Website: bh-photo
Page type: address-validator
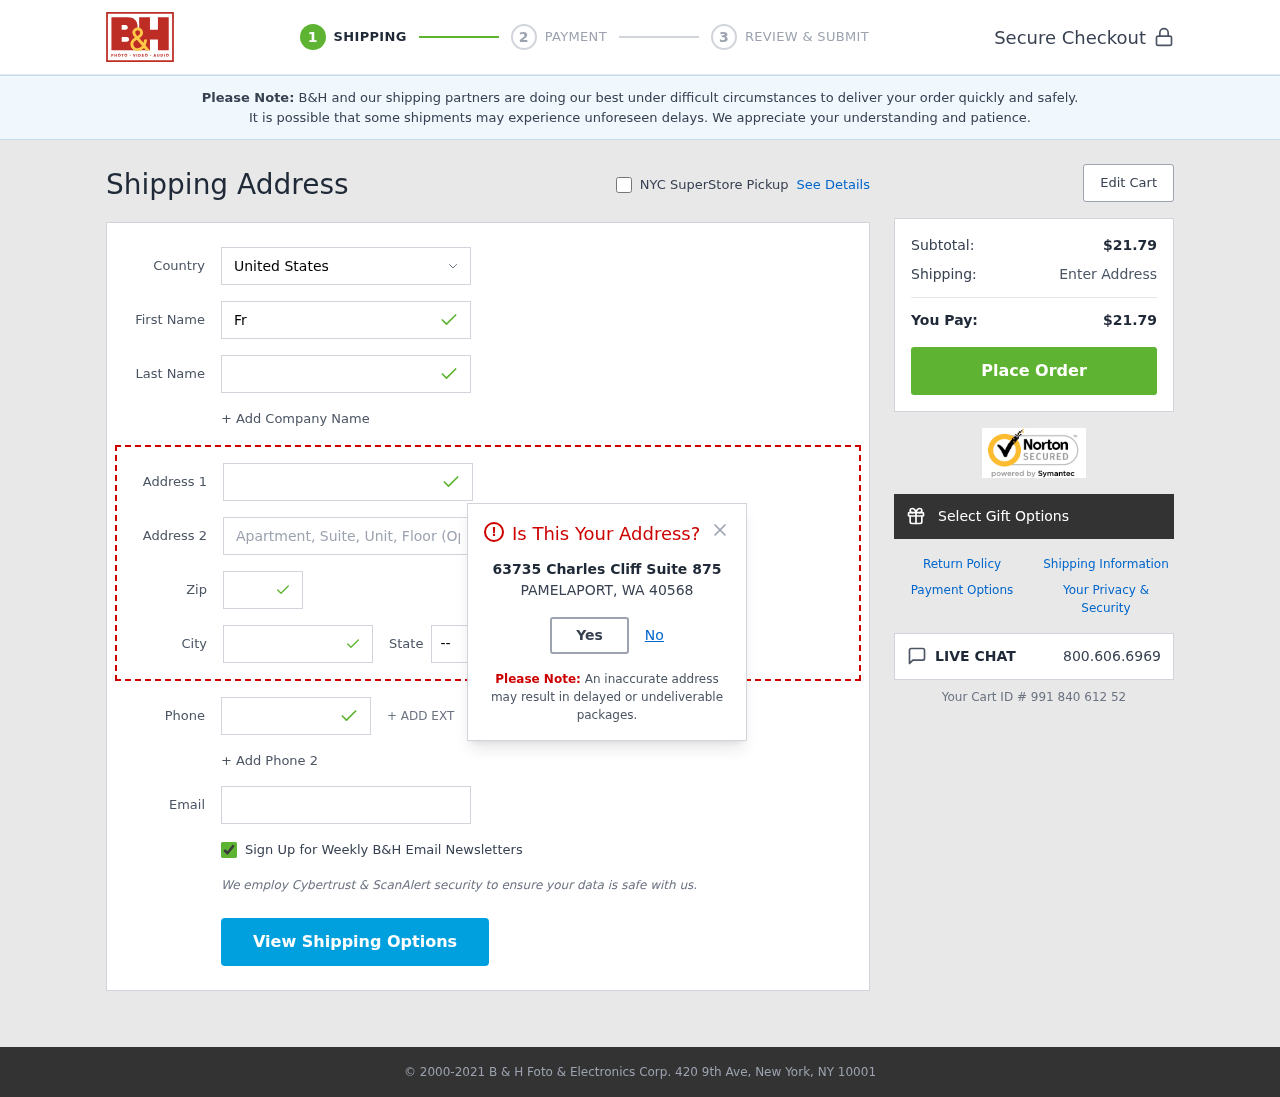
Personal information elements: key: PII_CITY
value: Pamelaport
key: PII_COUNTRY
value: United States
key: PII_EMAIL
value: frankmills@gmail.com
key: PII_FIRSTNAME
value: Frank
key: PII_LASTNAME
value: Mills
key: PII_PHONE
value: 2228753402
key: PII_POSTCODE
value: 40568
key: PII_STATE_ABBR
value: WA
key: PII_STREET
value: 63735 Charles Cliff Suite 875
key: PII_PHONE_PREFIX
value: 875
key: PII_PHONE_PREFIX_NUMERIC
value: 875
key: PII_CITY_MODAL
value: PAMELAPORT
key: PII_POSTCODE_FULL
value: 40568
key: PII_POSTCODE_NUMERIC
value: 40568
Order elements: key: ORDER_SUBTOTAL
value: $21.79
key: ORDER_TOTAL
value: $21.79
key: ORDER_ID
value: Your Cart ID # 991 840 612 52